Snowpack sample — Loveland Pass, Silver Plume, Colorado, USA (1/12/25, 11:40 AM MST)
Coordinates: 39.66, -105.88
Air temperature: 7 °F
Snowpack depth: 140 cm
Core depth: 10 cm
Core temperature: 41 °F
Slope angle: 11°, slope face: 30°
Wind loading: high
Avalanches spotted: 2
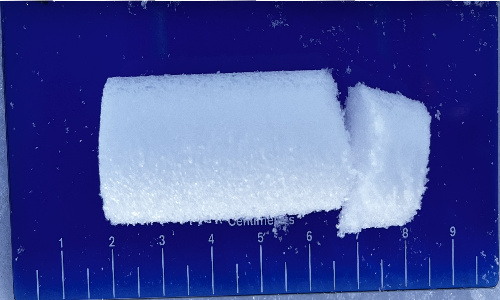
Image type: core
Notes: Pilot using slightly modified coring method that took too large segment for snow profile picturing, advised not to use in higher level models. Two avalanche on south face nearby, partially cloudy with light snow in the last 24 hours. Lots of wind loading on eastern features.